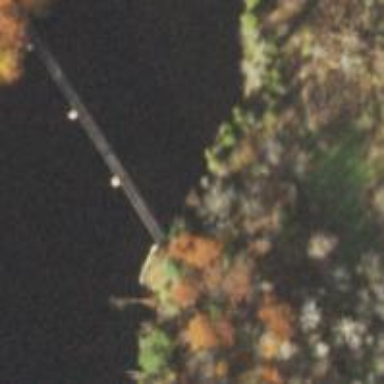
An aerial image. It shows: Bridge supported by abutments.